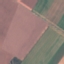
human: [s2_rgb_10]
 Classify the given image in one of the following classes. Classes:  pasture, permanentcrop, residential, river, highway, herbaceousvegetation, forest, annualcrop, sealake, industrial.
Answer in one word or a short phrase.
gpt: AnnualCrop